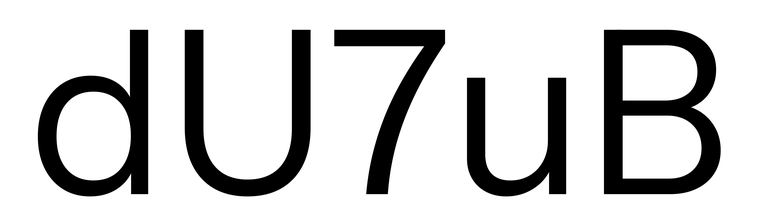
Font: InstrumentSans_Regular